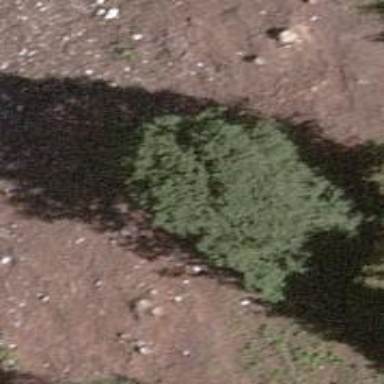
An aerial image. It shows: Beautiful tree in nature.